Brain MRI, t1w sequence, axial 2D slice.
Patient: age 25, sex F, weight 78 kg, height 1.78 m
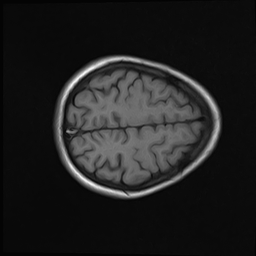